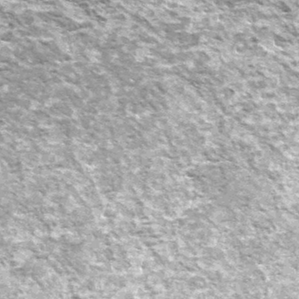
Label: frost